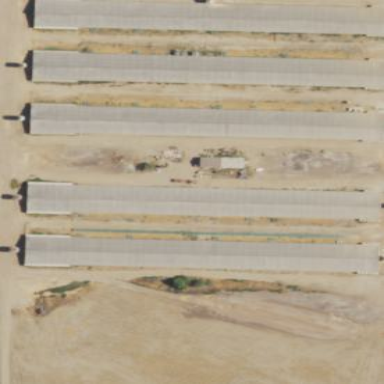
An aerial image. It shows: Farmyard area.